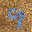
Label: 9